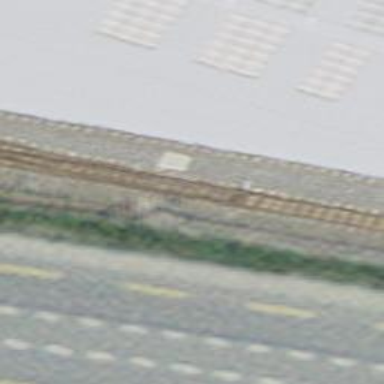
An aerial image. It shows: Railway switch.